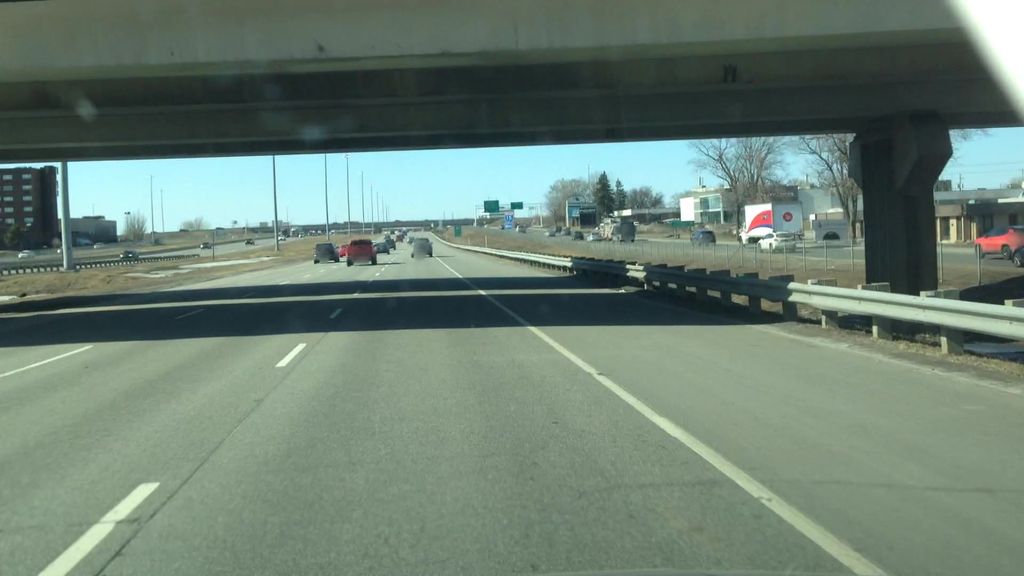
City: montreal